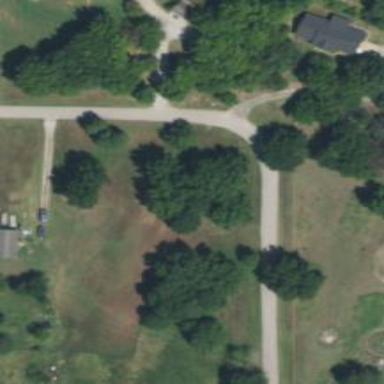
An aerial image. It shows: Residential road.